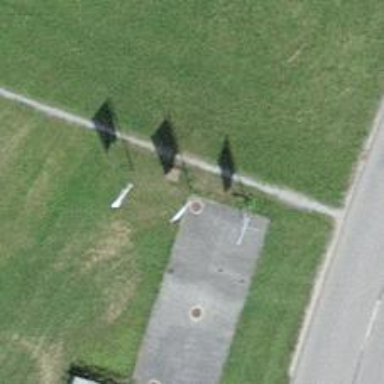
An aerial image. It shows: Flagpole structure.